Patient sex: F
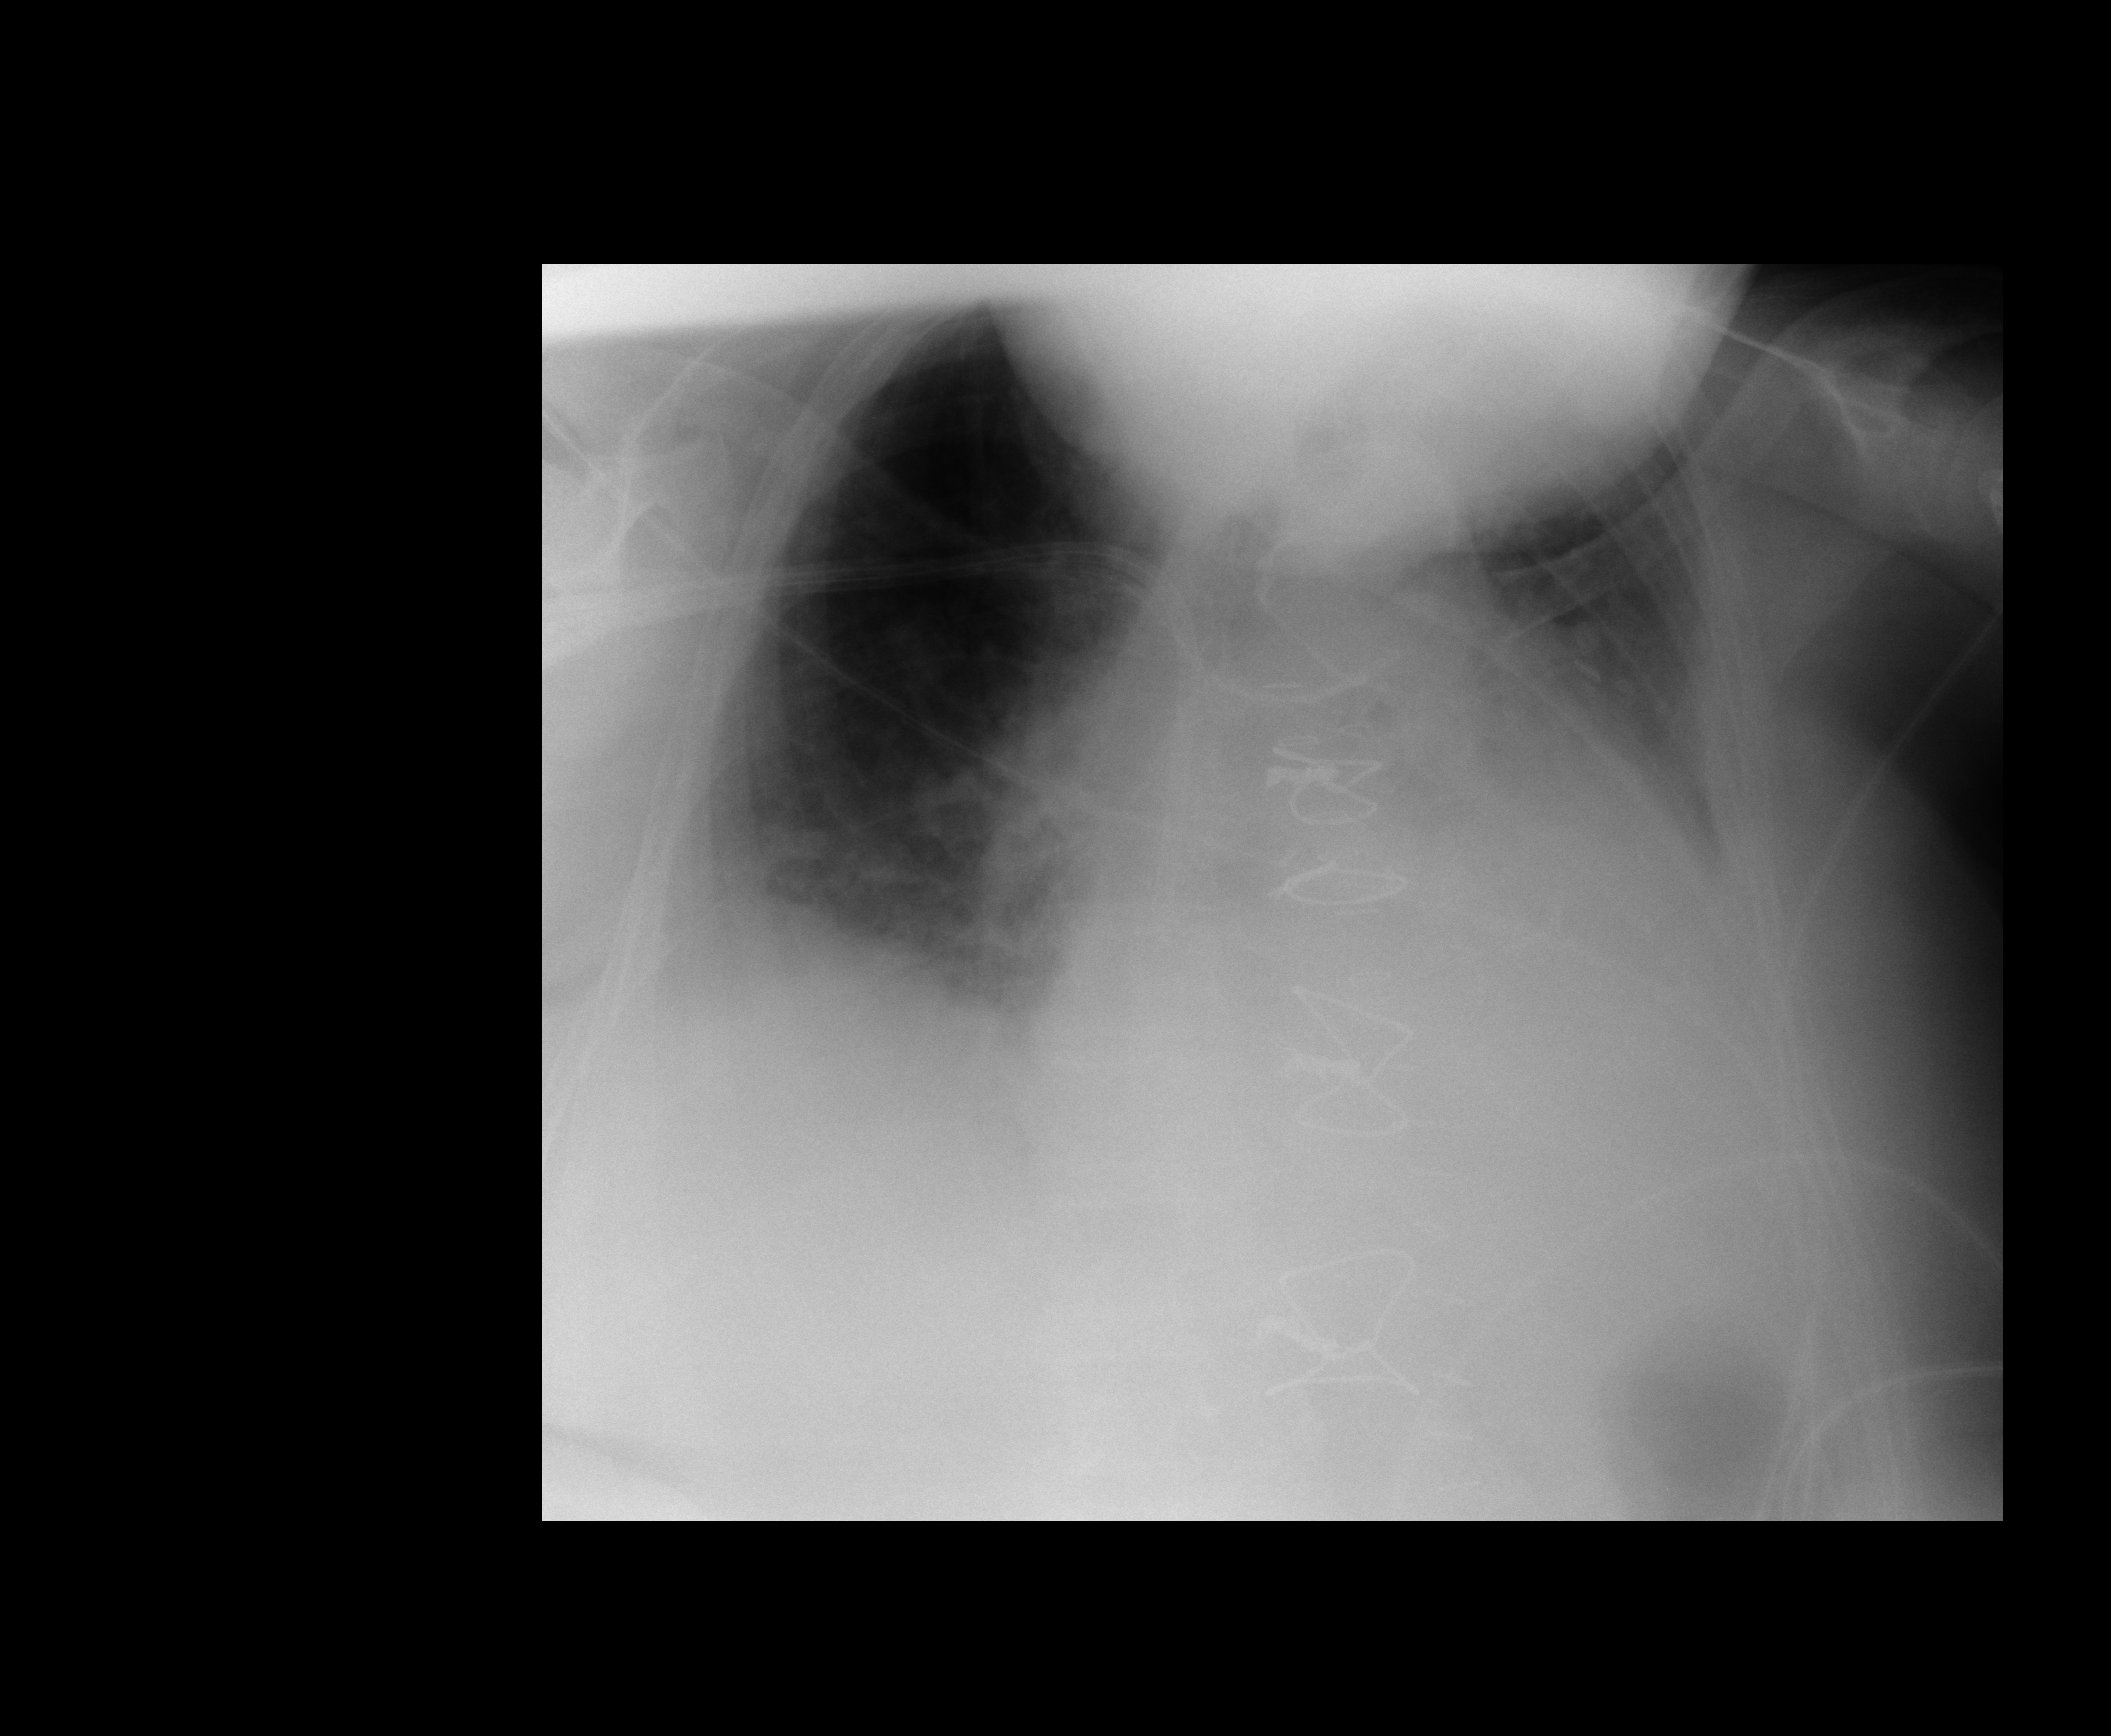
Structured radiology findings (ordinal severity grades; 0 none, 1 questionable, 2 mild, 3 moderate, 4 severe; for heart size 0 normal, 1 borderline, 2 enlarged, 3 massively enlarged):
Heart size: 2
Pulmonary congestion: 2
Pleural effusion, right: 2
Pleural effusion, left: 2
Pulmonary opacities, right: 2
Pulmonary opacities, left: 1
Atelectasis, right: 2
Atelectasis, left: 2